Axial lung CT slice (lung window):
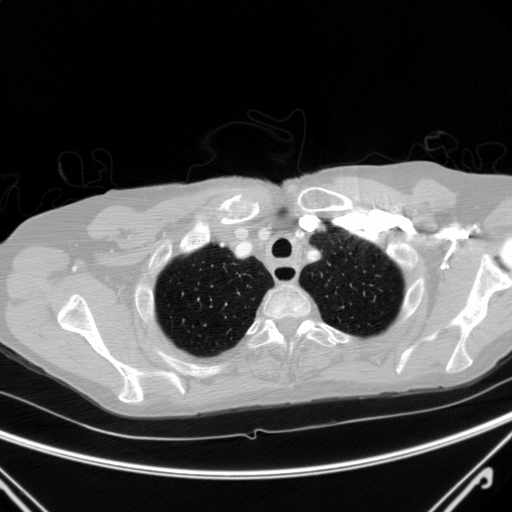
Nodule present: no